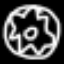
Label: donut